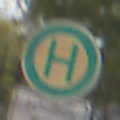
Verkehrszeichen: Haltestelle
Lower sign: ZeitangabenMitBeschraenkungAufWochentage5
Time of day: MorningAfternoon
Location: Outdoor (Urban)
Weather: Overcast
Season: NotSpecified
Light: Natural